Field crop: maize
Growth stage: 2
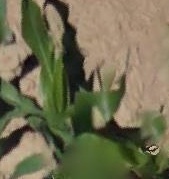
Species: maize